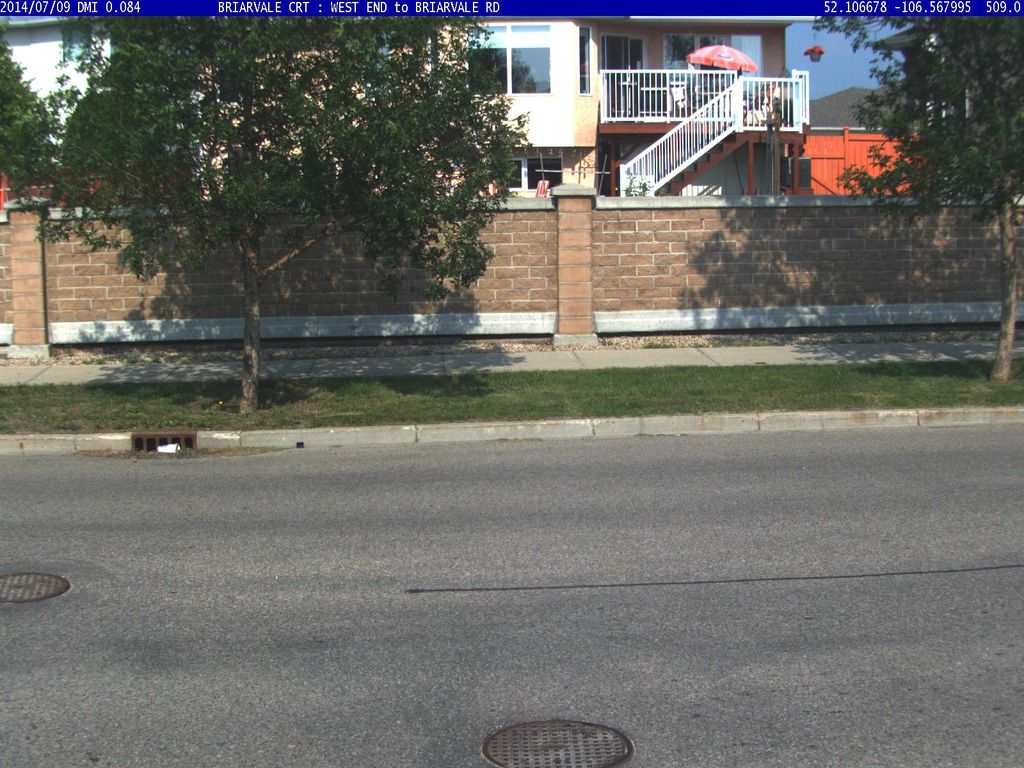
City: saskatoon